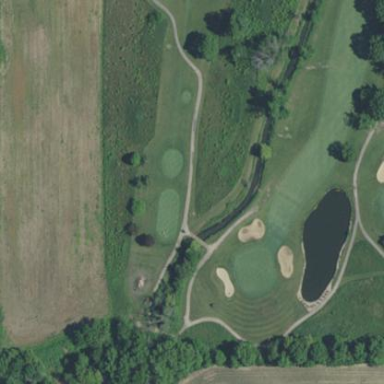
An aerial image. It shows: Golf rough area.